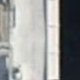
Vehicle type: Car